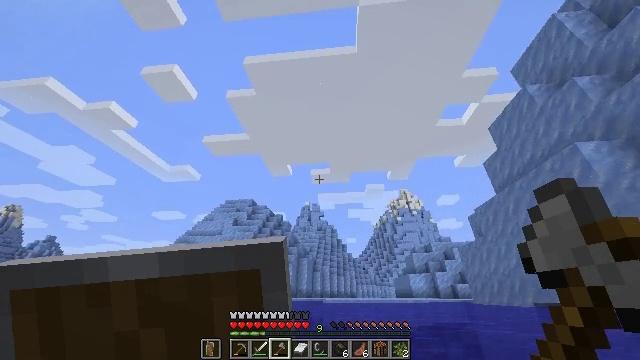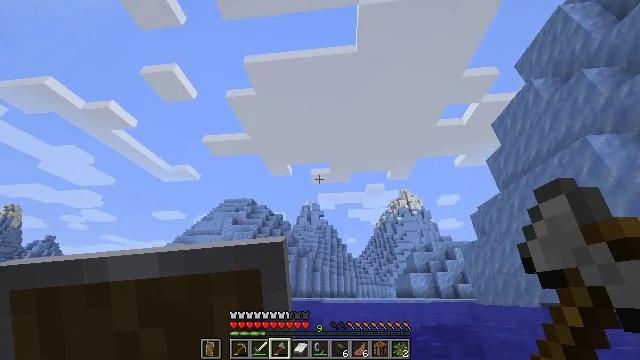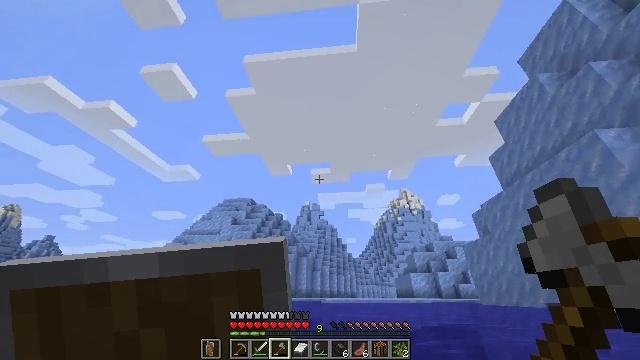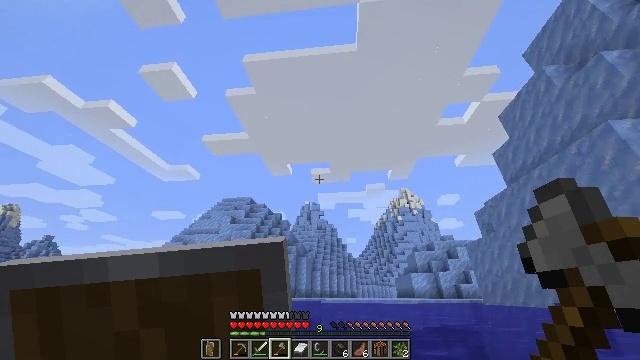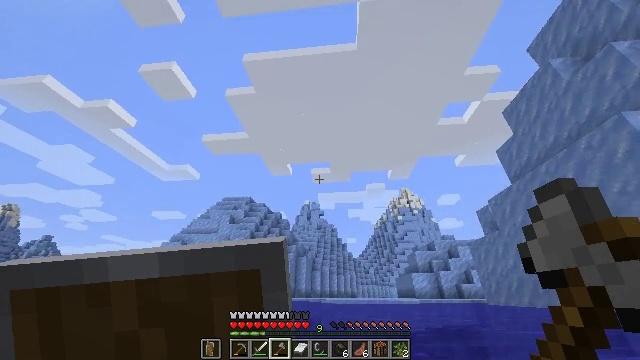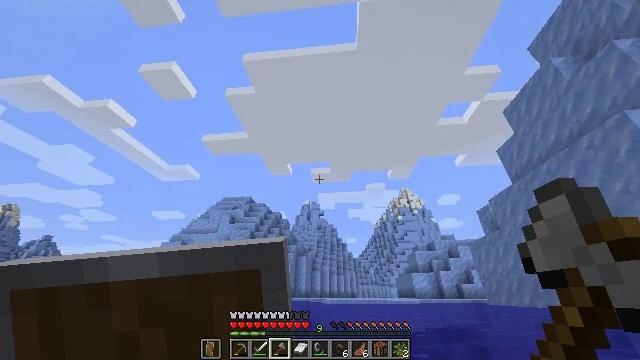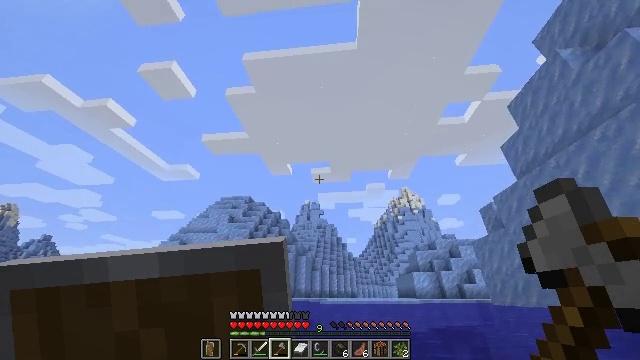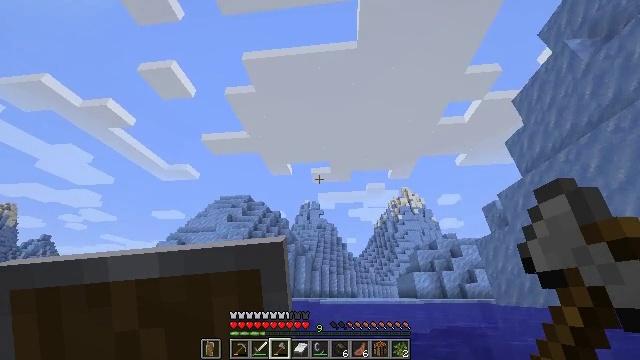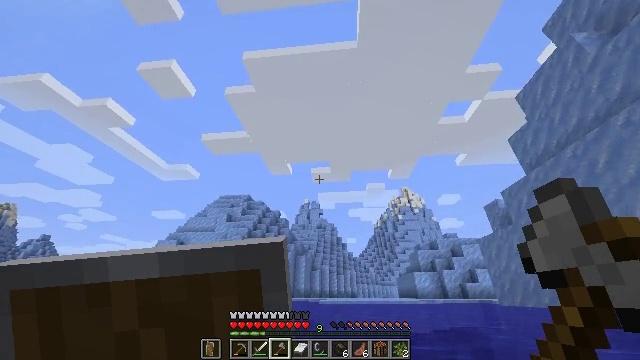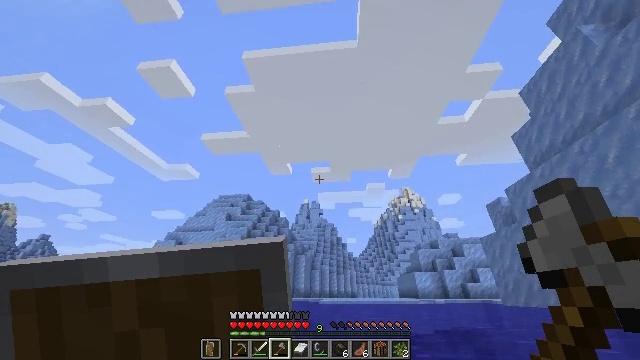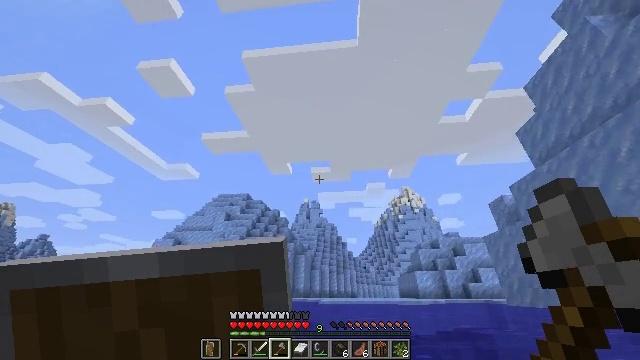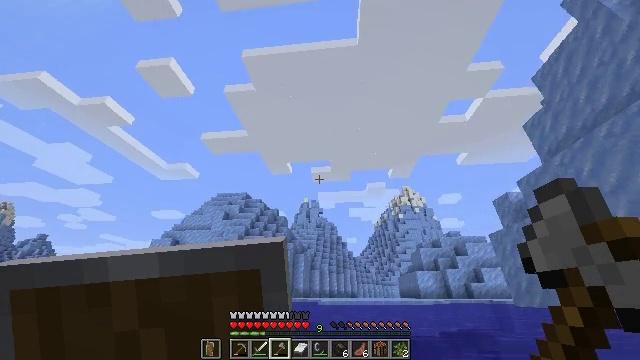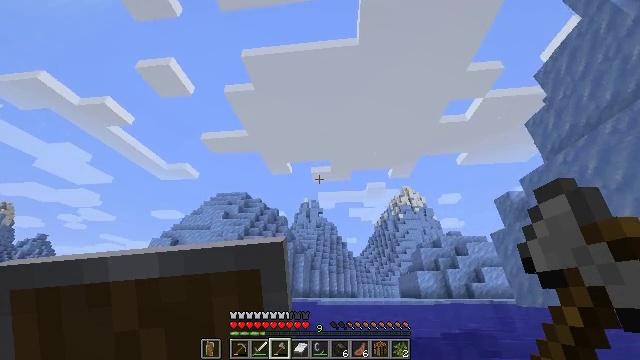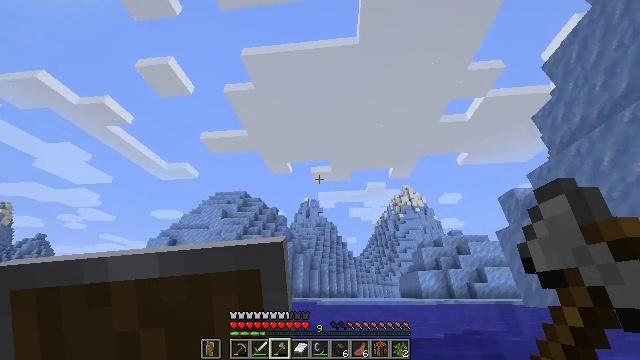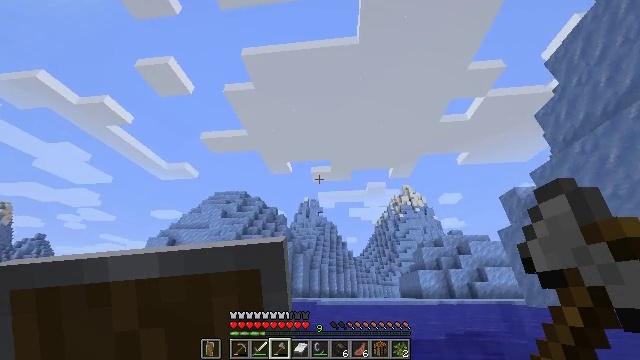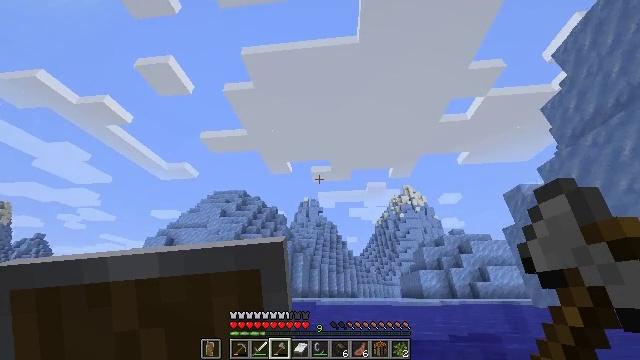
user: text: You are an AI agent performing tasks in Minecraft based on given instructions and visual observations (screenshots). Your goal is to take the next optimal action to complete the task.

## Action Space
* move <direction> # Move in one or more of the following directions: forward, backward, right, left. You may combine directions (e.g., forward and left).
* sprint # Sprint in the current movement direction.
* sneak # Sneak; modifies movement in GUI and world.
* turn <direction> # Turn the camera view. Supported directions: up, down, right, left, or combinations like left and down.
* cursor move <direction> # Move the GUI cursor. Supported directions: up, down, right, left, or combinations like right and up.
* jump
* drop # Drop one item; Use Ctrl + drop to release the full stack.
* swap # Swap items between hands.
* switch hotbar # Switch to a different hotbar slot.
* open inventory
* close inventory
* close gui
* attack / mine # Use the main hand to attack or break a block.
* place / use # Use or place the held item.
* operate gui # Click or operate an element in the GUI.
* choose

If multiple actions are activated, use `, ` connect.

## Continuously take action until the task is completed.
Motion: motion action
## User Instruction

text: Harvest packed ice from cold regions.
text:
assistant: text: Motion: move forward, sprint
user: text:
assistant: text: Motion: move forward, sprint
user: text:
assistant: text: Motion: move forward, sprint
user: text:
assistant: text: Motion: move forward, sprint
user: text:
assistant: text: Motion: move forward, sprint
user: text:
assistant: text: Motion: move forward, sprint
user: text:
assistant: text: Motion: move forward, sprint
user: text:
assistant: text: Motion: move forward, sprint
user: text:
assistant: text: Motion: move forward, sprint
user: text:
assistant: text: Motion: move forward, sprint
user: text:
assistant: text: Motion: move forward, sprint
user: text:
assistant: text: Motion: move forward, sprint
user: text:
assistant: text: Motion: move forward, sprint
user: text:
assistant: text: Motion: move forward, sprint
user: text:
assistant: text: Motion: move forward, sprint
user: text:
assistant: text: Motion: move forward, sprint
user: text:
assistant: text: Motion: move forward, sprint
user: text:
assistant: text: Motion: move forward, sprint
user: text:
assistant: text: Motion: move forward, sprint
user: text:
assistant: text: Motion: move forward, sprint
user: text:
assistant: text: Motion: move forward, sprint
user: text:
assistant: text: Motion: move forward, sprint
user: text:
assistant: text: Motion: move forward, sprint
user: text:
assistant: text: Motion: move forward, sprint
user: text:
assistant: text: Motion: move forward, sprint
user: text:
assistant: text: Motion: move forward, sprint
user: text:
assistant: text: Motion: move forward, sprint
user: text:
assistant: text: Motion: move forward, sprint
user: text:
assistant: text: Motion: move forward, sprint
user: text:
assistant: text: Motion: move forward, sprint